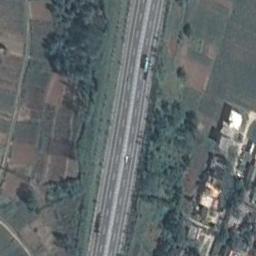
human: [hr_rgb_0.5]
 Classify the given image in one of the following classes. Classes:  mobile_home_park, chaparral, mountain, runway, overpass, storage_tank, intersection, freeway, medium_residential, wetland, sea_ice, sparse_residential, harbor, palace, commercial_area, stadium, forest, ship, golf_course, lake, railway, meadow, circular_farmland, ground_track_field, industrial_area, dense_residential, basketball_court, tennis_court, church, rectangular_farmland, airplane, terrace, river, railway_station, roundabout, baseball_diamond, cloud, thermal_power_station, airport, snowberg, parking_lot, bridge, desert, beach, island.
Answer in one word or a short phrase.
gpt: freeway